Question:
Basically what I want to do is to filter out only the liquid region of the bottle for further processing. So the next processes would apply only for that region.
I've tried various methods for months but didn't have any luck. I can filter out the region between the top liquid boundary and the top of the bottom dark region. But that doesn't serve my purpose as I need the areas at the sides of the dark region at the bottom of the bottles too. Im trying to do this in openCV/EmguCV.
help please...
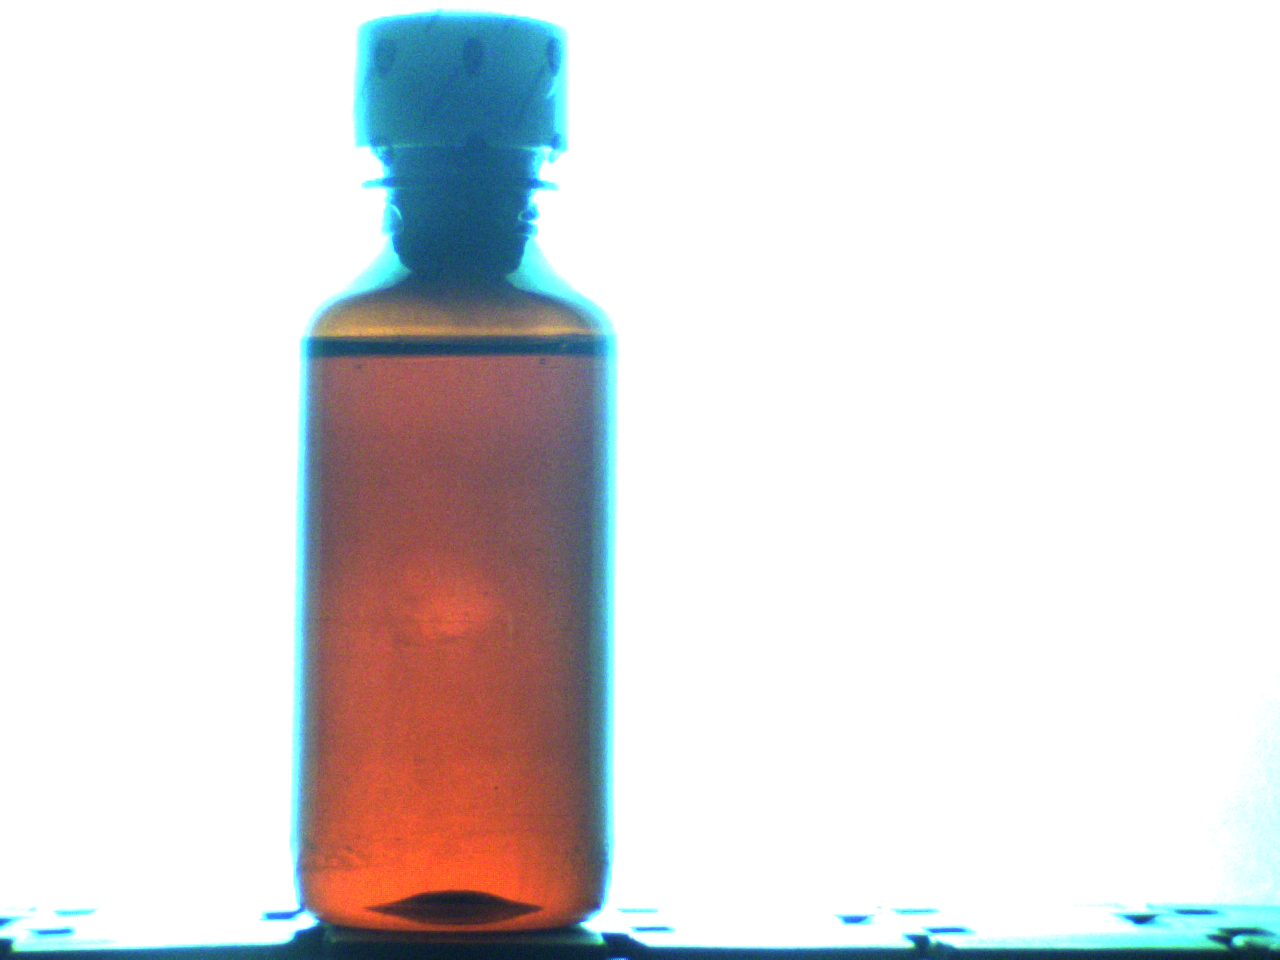
Answer: You may upload the images you have already obtained (code as well), along with the regions that your result failed to include. Currently I am not quite sure which part of liquid would you like to get. I tried some easy processing, and get a liquid region. Please let me know if there is some problem.
(1) Remove the region with (i) intensity of 255 at either R,G or B space, or (ii) all the 3 space with intensity of less than 100, shown in upper left as 'I0';
(2) HSV space. Remove the region with Hue value equal to 0.5 or 1, shown in upper middle as 'I1';
(3) Remove the region with Saturation value no less than 0.5, shown in upper right as 'I2';
(4) 'I2&I1', remove the region with small areas, fill in the holes, shown in lower left as 'I3';
(5) 'I0(:,:,1)&I3' where 'I0(:,:,1)' is its channel 1. Fill in the holes, smooth the edges, shown in lower middle;
(6) Use (5)'s result as a mask on the original image, shown in the lower right.

I think you can also get the liquid region with the dark side at the bottom shown as a hole, you can use <URL> to fill the holes, and get a intact liquid region.